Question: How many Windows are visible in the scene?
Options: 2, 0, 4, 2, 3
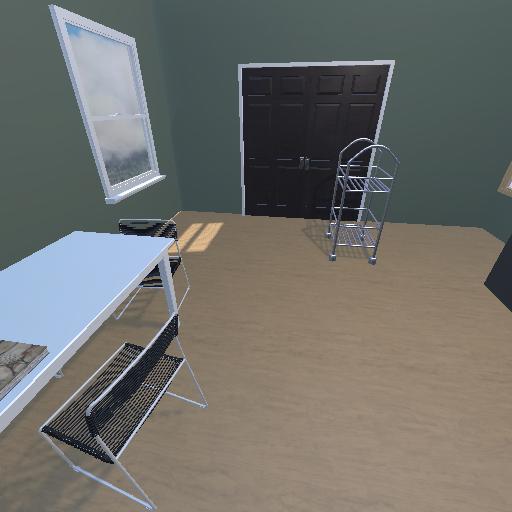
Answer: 2